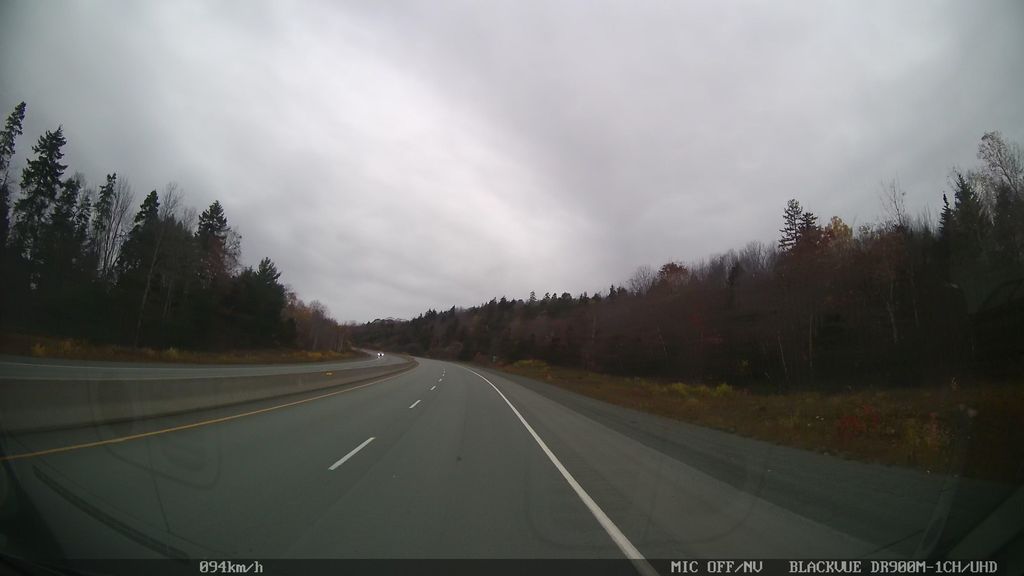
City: halifax